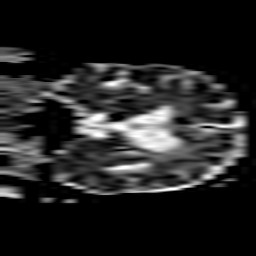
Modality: ADC
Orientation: coronal
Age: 57
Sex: male
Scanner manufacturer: philips
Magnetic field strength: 3 T
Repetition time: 4.287 s
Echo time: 0.07429 s